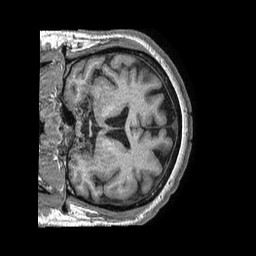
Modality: T1w
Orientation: coronal
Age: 51
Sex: male
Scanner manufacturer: philips
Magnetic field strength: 1.5 T
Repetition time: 0.007643 s
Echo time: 0.003479 s